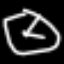
Label: clock